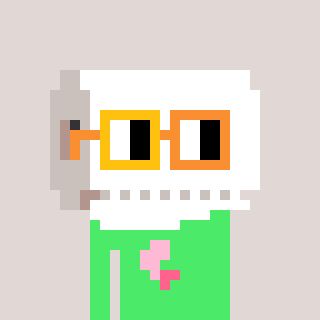
a pixel art character with square yellow and orange glasses, a toiletpaper-full-shaped head and a teal-colored body on a warm background